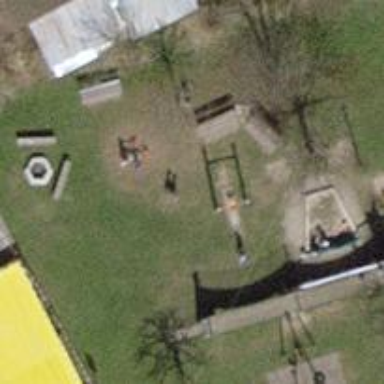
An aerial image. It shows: Playground area for leisure land.